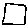
Label: square